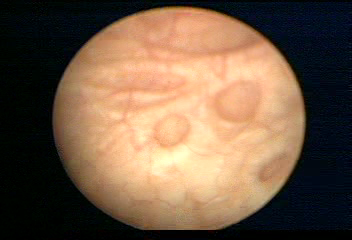
Modality: WLC
Class: Normal mucosa
Bladder cancer association: No